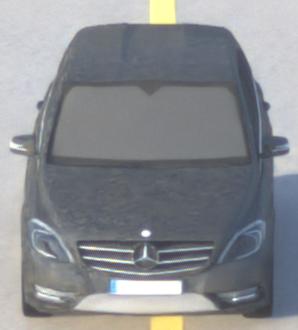
Make: Mercedes-Benz
Model: B 180 BlueEFFICIENCY
Detailed model: B-Class (246)
Model produced from: 2011/11
Model produced until: 2012/10
Doors: 5
Color: gray
Road condition: dry road
Daytime: sunrise or sunset
Contrast: low contrast